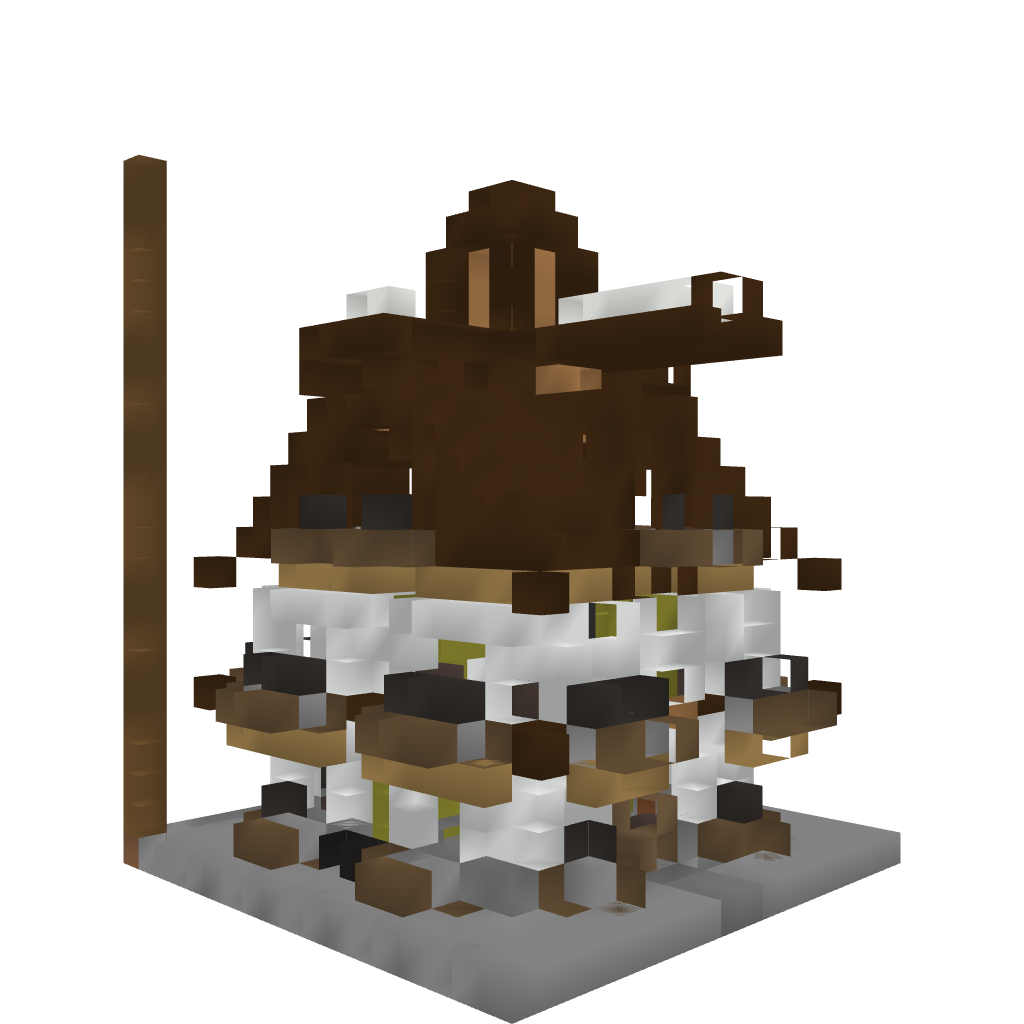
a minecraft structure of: Craft House